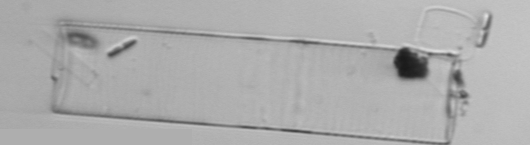
Label: Guinardia_flaccida